Question: I am using jQuery 1.3.2.
There is an input field in a form.
Clicking on the input field opens a div as a dropdown. The div contains a list of items. As the list size is large there is a vertical scrollbar in the div.

To close the dropdown when clicked outside, there is a blur event on the input field.
Now the problem is:
In chrome(2.0.172) when we click on the scrollbar, the input field will loose focus.
And now if you click outside, then the dropdown won't close(as the input has already lost focus when you clicked on the srollbar)
In Firefox(3.5), IE(8), opera(9.64), safari() when we click on the scrollbar the input field will not loose focus. Hence when you click outside (after clicking on the srollbar) the dropdown will close. This is the expected behaviour.
So In chrome once the scrollbar is clicked, and then if I click outside the dropdown won't close.
How can i fix this issue with chrome.
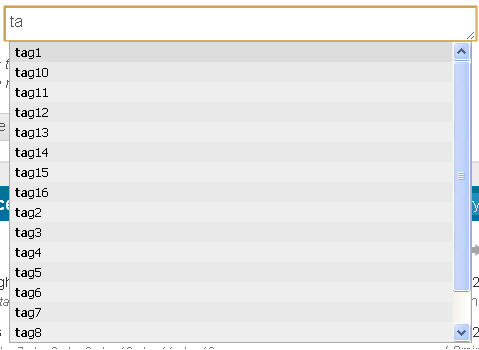
Answer: Earlier also I faced such situation and this is what I have been doing.
'''
$('html').click(function() {
hasFocus = 0;
hideResults();
});
'''
and on the input field i will do this
'''
$('input').click()
{
event.stopPropagation();
}
'''
So this will close the drop down if clicked anywhere outside the div (even the scrollbar).
But I thought if someone could provide a more logical solution.